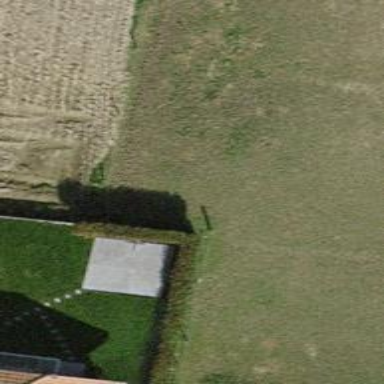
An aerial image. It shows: Hedge acting as barrier.